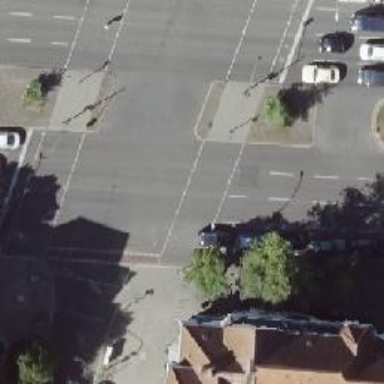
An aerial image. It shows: Footway crossing equipped with traffic signals and central island.